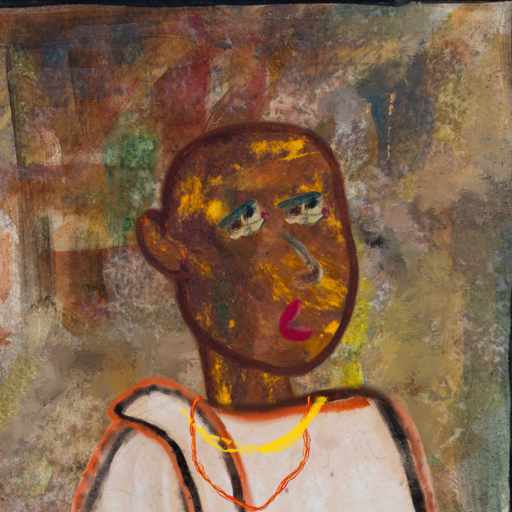
Background: Mosgoul, Head And Neck Side: Comrade, Face Side: Pipe, Bust: Roy_Bahadur, Hair Side: Blank, Head Accessory: Blank, Second Necklace: Gypsy_Mother_2, Necklace: Irani_1, Baby: Blank